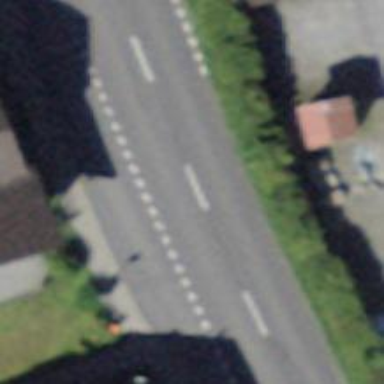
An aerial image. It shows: Bus stop with designated stop position for public transport.